Interaction volume radius: 10 \u00c5
Interaction volume height: 10 \u00c5
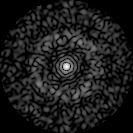
Disorder parameter: 0.8346